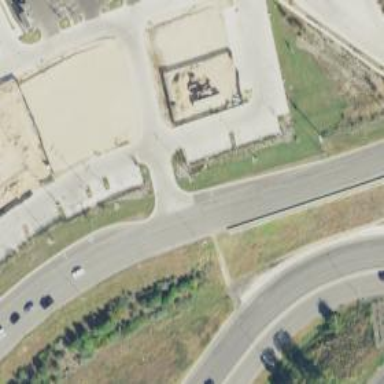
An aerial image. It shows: Secondary road with frontage road alongside.